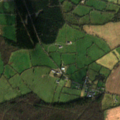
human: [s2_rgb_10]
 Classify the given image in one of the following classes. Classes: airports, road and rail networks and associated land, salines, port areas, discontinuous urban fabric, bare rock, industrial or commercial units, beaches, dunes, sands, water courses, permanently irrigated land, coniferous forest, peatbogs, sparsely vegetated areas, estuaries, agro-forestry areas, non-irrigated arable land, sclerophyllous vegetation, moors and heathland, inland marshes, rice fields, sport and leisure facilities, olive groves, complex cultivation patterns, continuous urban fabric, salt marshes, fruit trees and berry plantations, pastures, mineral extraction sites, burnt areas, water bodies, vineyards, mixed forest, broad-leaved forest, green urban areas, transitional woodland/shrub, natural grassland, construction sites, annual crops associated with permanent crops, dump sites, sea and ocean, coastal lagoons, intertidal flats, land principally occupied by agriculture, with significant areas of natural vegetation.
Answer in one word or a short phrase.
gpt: non-irrigated arable land, pastures, mixed forest, transitional woodland/shrub